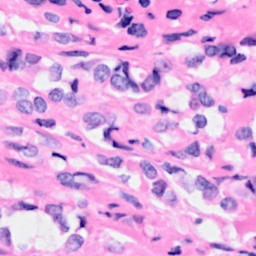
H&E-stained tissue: Breast